Question: I'm launching an external application from within my Java application (8u11). However the application becomes non-responsive to UI input up under Windows XP and Windows 7 with the standard hour glass/spinner.
I've narrowed this problem down to whether or not I use Process.waitFor(). If I call it I see the problems, if I don't it works fine. Also the application un-freezes if I then quit the Java application.
My question is why is this the case - how can calling waitFor() possibly effect the internal runnings of a child process? And how can I avoid this problem?
The application in question is LinPhone.exe but I don't believe the issue is specific to the application - there must be some general way in which it handles standard IO etc which the way I'm interfering with by calling waitFor().
I need to use Process.waitFor() so I can track when the application has exited.
I've simplified the issue to this SCCEE.
'''
import java.io.BufferedReader;
import java.io.File;
import java.io.IOException;
import java.io.InputStreamReader;
public class LinphoneTest {
public static void main(String[] args) throws IOException,
InterruptedException {
String phoneAppPath = "C:\Program Files\Linphone\bin\linphone.exe";
ProcessBuilder processBuilder = new ProcessBuilder(phoneAppPath);
// move up from bin/linephone.exe
File workingDir = new File(phoneAppPath).getParentFile()
.getParentFile();
processBuilder.directory(workingDir);
processBuilder.redirectErrorStream();
Process process = processBuilder.start();
final BufferedReader stdout = new BufferedReader(
new InputStreamReader(process.getInputStream()));
String line = null;
try {
while (((line = stdout.readLine()) != null)) {
System.out.println(line);
}
} catch (IOException e) {
e.printStackTrace();
}
new Thread(() -> {
try {
process.waitFor();
} catch (InterruptedException e) {
e.printStackTrace();
}
}, "process wait").start();
Thread.sleep(Long.MAX_VALUE);
}
}
'''

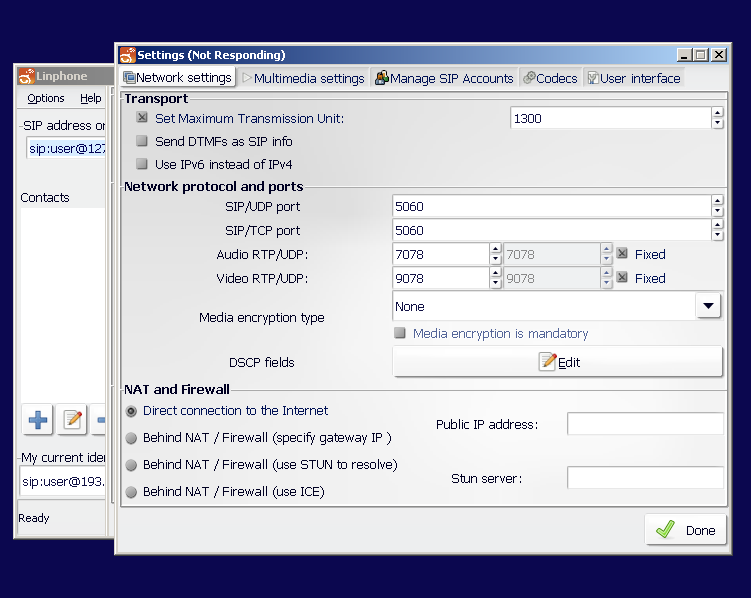
Answer: To summarise discussion, I was not handling standard error streams causing linphone to lockup as its output buffer for standard error became full especially as linphone produces a lot of verbose output on standard error. <URL> provides excellent summary of the pitfalls involved in calling processes from Java.
There was also a typo, I was calling the non-standard named getter
'''
processBuilder.redirectErrorStream();
'''
when I should have been calling the "setter"
'''
processBuilder.redirectErrorStream(true);
'''